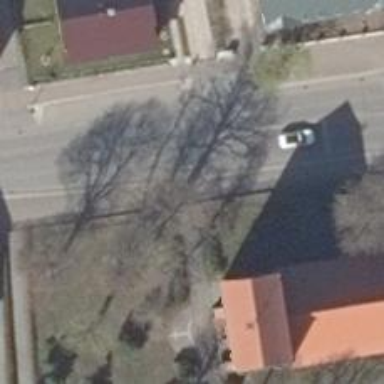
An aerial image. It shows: Sidewalk.